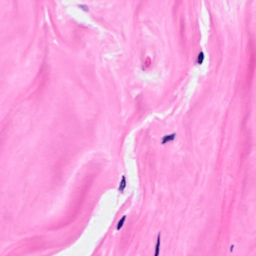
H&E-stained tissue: Breast